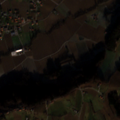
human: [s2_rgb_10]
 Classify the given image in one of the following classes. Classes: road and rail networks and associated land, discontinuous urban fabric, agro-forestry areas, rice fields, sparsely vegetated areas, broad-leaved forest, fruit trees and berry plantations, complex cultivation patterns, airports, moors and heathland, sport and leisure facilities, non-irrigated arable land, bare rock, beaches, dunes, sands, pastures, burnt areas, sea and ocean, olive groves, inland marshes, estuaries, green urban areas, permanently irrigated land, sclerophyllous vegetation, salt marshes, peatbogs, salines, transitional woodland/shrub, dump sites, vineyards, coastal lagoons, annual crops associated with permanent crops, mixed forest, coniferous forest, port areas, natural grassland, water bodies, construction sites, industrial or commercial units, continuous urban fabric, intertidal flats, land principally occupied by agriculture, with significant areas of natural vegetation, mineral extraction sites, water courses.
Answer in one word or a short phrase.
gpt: discontinuous urban fabric, non-irrigated arable land, complex cultivation patterns, broad-leaved forest